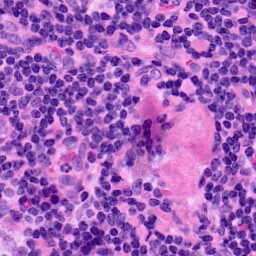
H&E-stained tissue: LymphNode